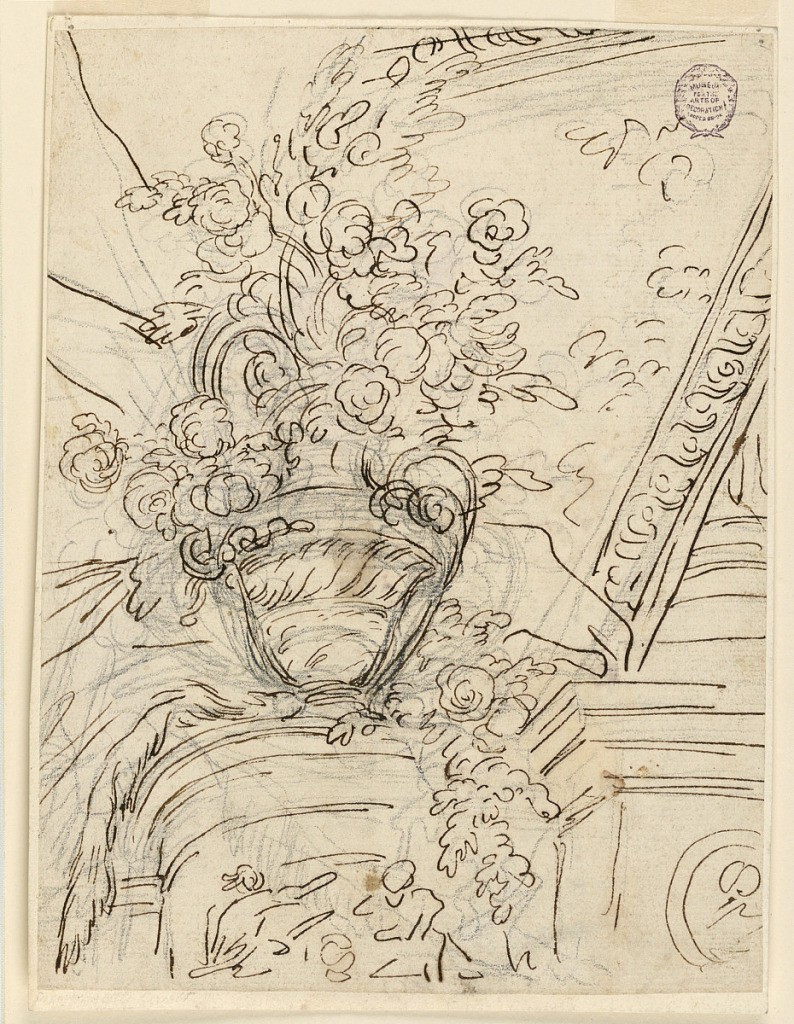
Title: Detail of a Wall Painting
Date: late 17th–early 18th century
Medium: Black chalk, pen and ink on paper
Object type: Drawing
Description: A flower vase stands on top of a low arch, under which two figures are seated. Most of the background is formed by a tapestry or a curtain. A part of the pedestal and the bottom of a column are shown in the right foreground.